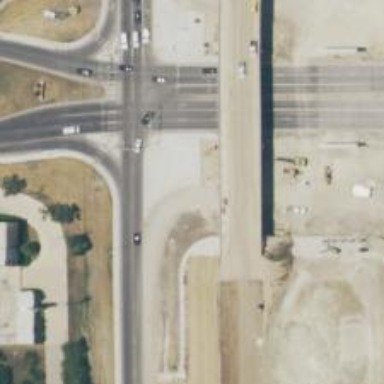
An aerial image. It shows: Secondary link road with asphalt surface.